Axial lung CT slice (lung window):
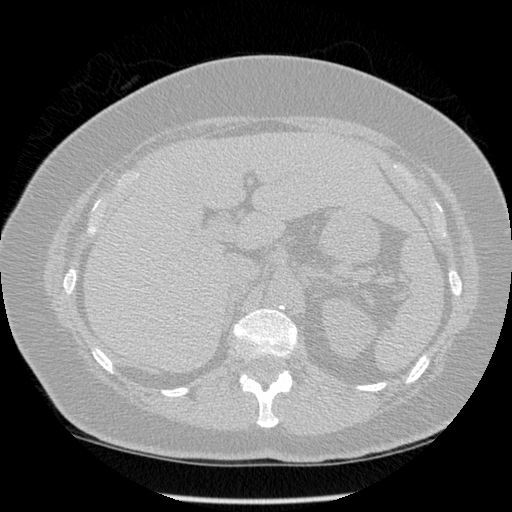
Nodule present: no